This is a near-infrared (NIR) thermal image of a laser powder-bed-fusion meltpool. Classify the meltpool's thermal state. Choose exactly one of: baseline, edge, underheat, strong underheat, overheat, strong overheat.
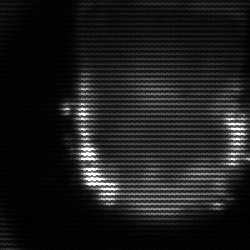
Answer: baseline